Brain MRI, t2w sequence, axial 2D slice.
Patient: age 44, sex M, weight 78 kg, height 1.76 m
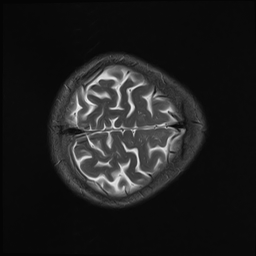